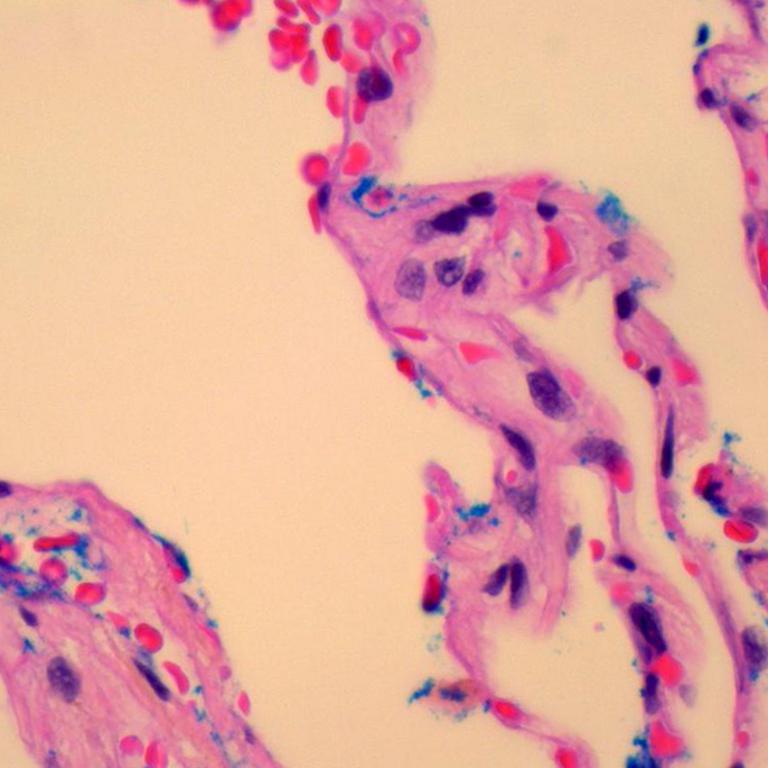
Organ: lung
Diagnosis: benign